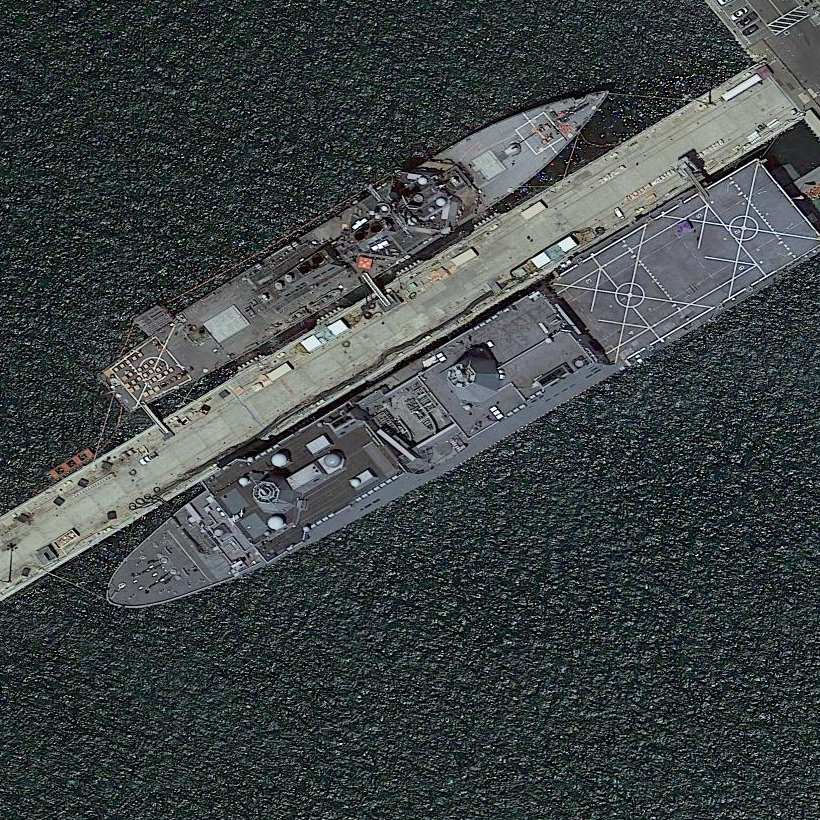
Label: combat